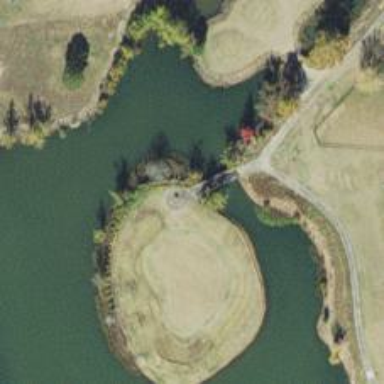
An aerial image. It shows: Path bridge over golf path.